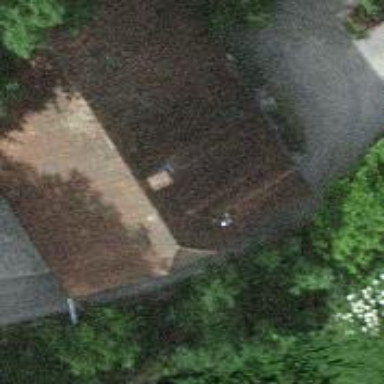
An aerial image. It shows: Farm building with half-hipped roof shape.